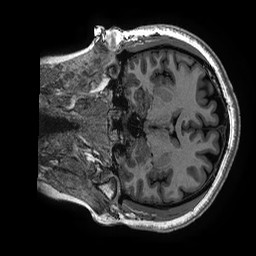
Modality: T1w
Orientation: coronal
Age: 33
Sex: female
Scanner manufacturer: ge
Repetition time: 0.00733 s
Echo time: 0.003 s